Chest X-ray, PA view. Patient: 35 years old, sex M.
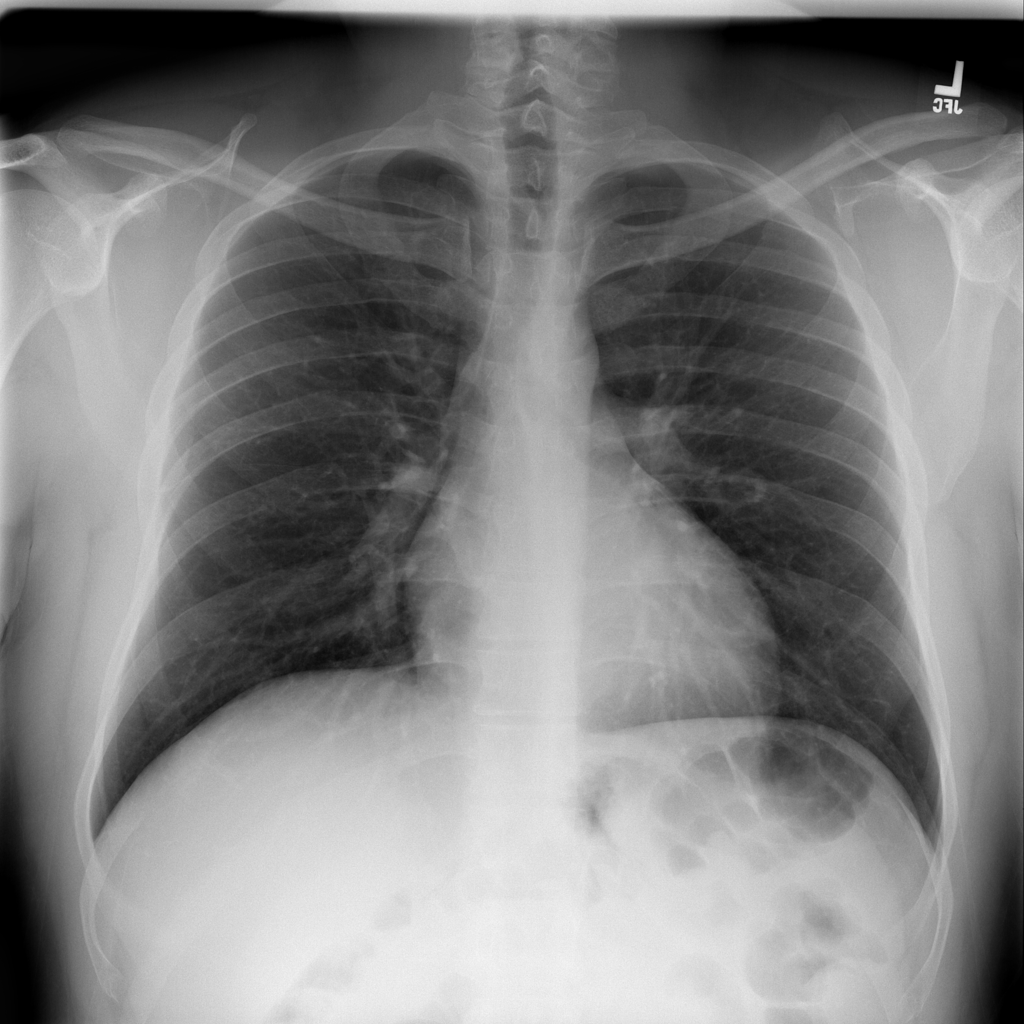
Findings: No Finding